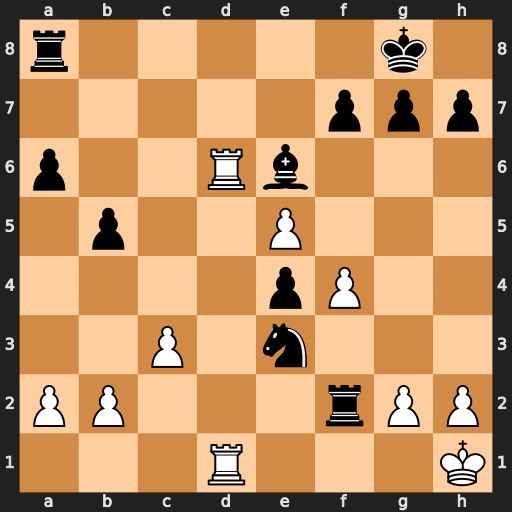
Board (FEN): r5k1/5ppp/p2Rb3/1p2P3/4pP2/2P1n3/PP3rPP/3R3K
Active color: w
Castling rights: -
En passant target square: -
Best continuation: Rd8+ Rxd8 Rxd8#